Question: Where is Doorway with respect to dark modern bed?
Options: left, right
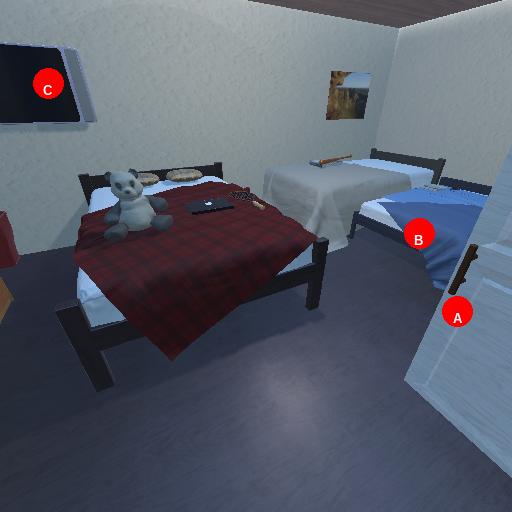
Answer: left